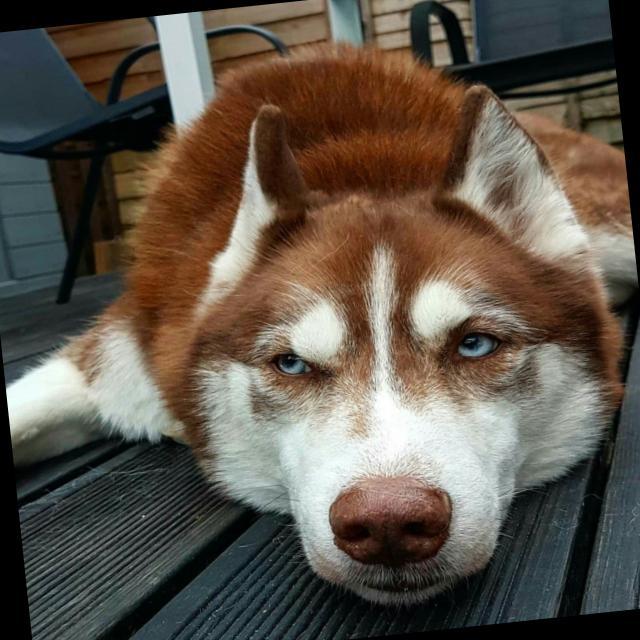
Healthy canine skin — no visible lesions, inflammation, or abnormalities. The skin and coat appear normal.